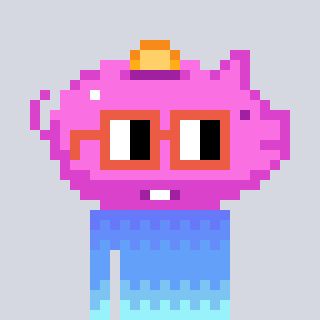
a pixel art character with square orange glasses, a piggybank-shaped head and a peachy-colored body on a cool background